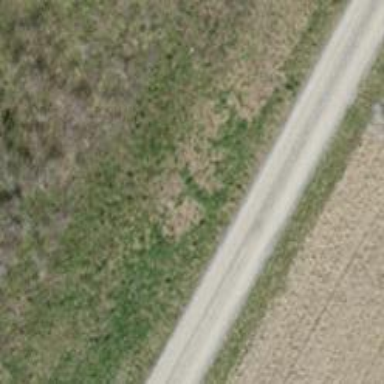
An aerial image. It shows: Track with fine gravel surface of grade2.